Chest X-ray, PA view. Patient: 58 years old, sex M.
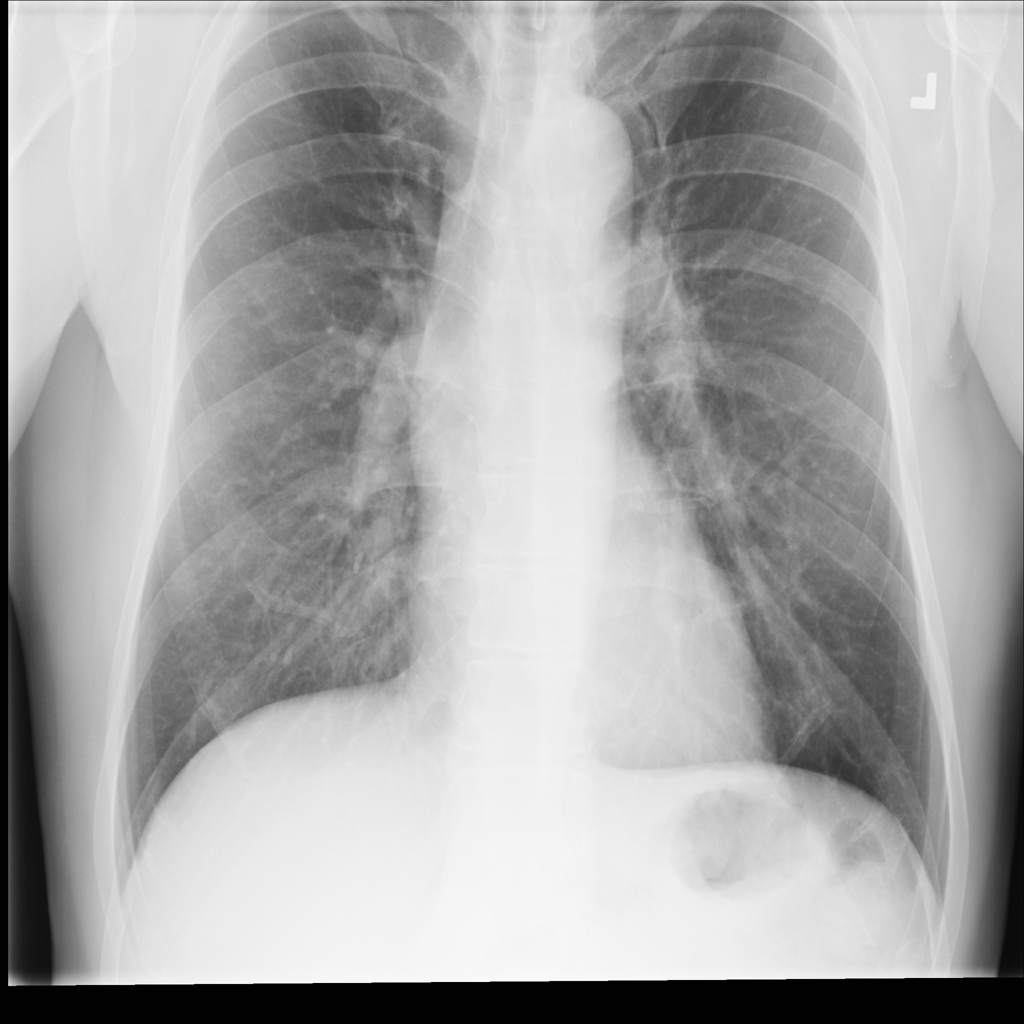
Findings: No Finding